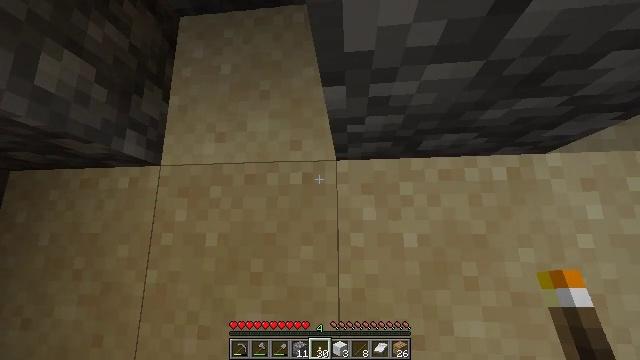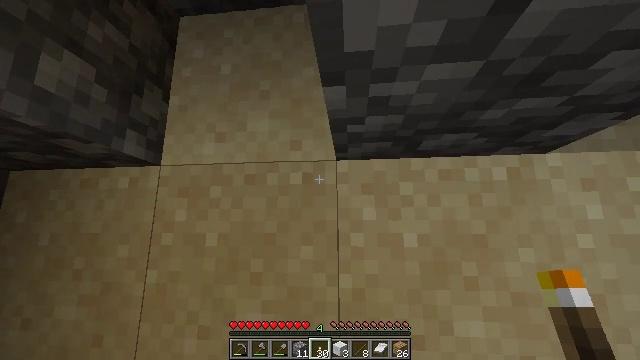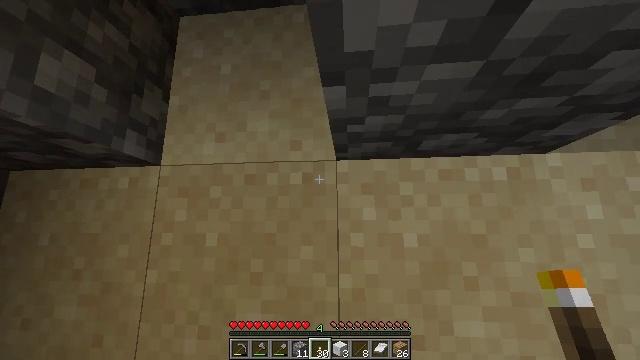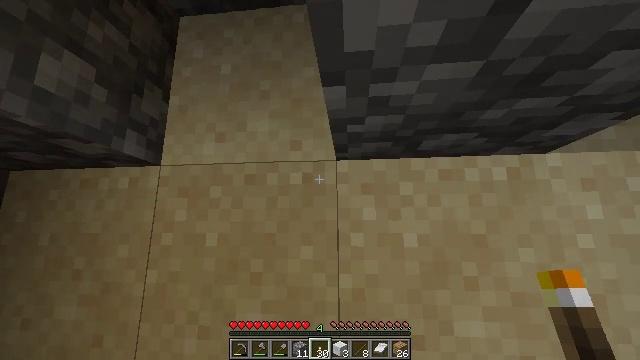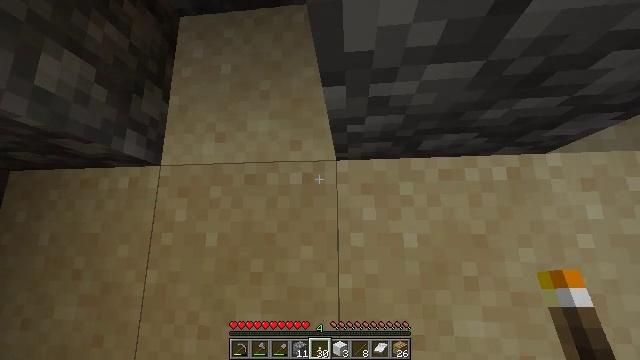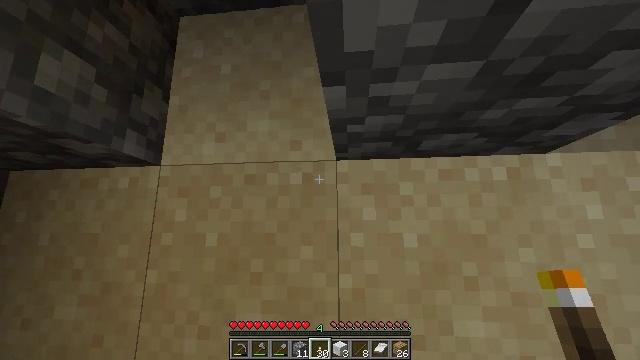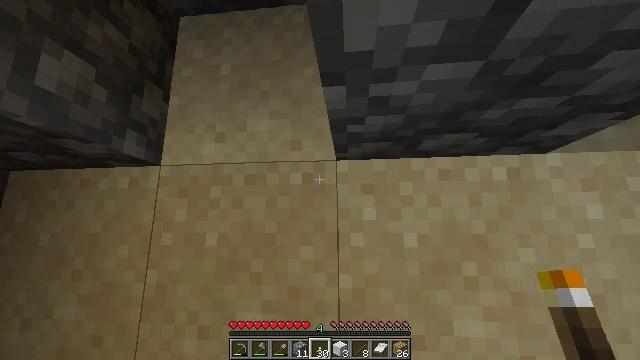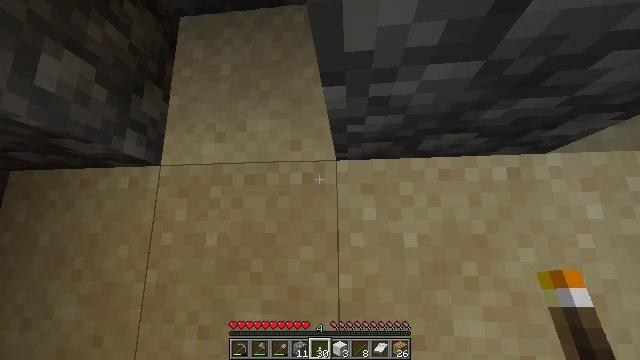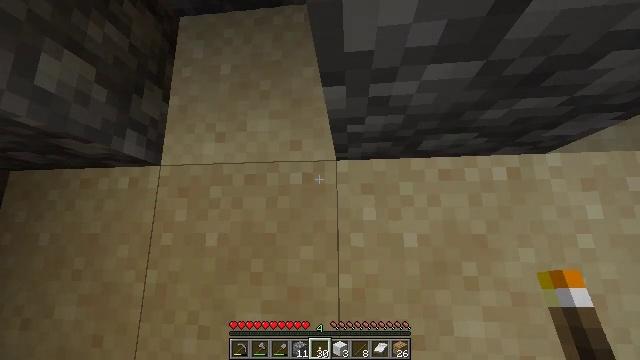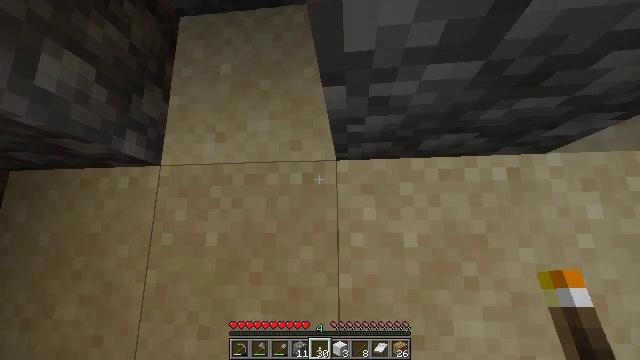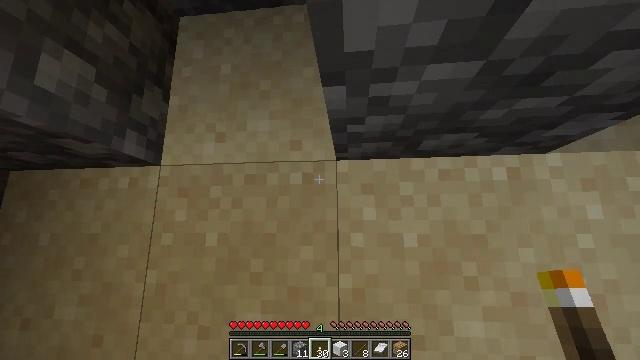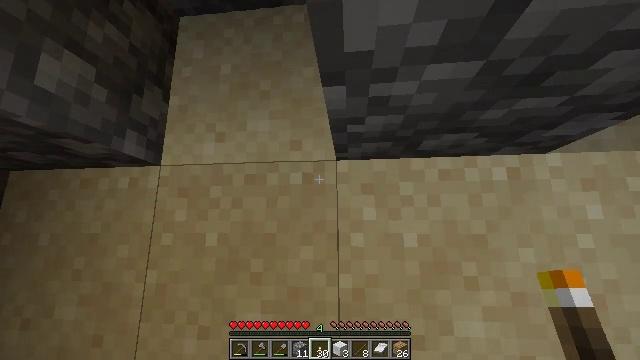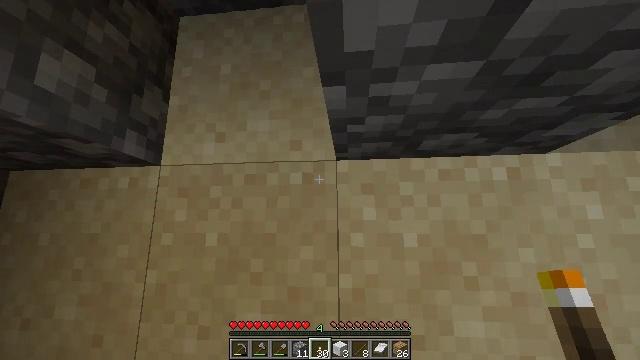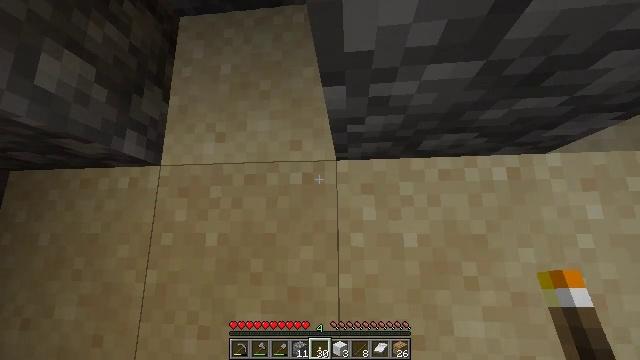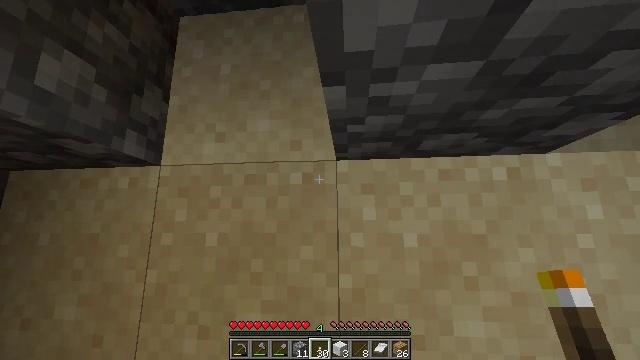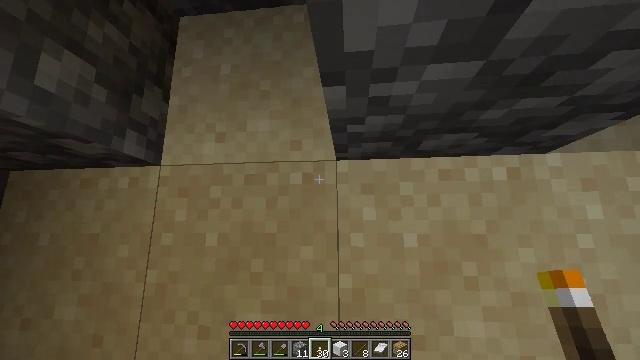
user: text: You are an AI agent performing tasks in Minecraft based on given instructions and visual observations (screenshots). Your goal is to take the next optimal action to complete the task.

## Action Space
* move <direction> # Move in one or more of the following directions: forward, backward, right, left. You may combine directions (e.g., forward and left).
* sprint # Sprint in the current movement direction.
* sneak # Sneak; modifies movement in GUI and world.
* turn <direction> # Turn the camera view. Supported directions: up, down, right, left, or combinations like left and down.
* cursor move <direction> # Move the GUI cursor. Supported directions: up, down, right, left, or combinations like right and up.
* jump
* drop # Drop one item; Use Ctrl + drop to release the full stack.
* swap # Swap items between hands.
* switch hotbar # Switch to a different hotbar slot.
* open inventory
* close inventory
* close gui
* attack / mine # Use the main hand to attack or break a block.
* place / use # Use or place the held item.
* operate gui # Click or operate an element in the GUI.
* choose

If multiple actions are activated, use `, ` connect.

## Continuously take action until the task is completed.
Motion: motion action
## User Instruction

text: Gather sand from the desert.
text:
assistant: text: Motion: no_op
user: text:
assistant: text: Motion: no_op
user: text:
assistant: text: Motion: no_op
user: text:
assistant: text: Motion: no_op
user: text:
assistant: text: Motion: no_op
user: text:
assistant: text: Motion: no_op
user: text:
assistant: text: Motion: no_op
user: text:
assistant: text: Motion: no_op
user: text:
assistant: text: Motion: no_op
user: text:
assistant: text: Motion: no_op
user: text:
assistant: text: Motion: no_op
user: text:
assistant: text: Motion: no_op
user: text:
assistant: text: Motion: no_op
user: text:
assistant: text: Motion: no_op
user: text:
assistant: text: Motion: no_op
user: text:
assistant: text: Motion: no_op
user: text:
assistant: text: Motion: no_op
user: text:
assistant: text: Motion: no_op
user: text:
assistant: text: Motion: no_op
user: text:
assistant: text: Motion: no_op
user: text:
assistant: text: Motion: no_op
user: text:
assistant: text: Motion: no_op
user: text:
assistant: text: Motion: no_op
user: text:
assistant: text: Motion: no_op
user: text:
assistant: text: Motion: no_op
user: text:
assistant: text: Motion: no_op
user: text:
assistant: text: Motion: no_op
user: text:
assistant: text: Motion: no_op
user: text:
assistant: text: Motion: no_op
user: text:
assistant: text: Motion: no_op